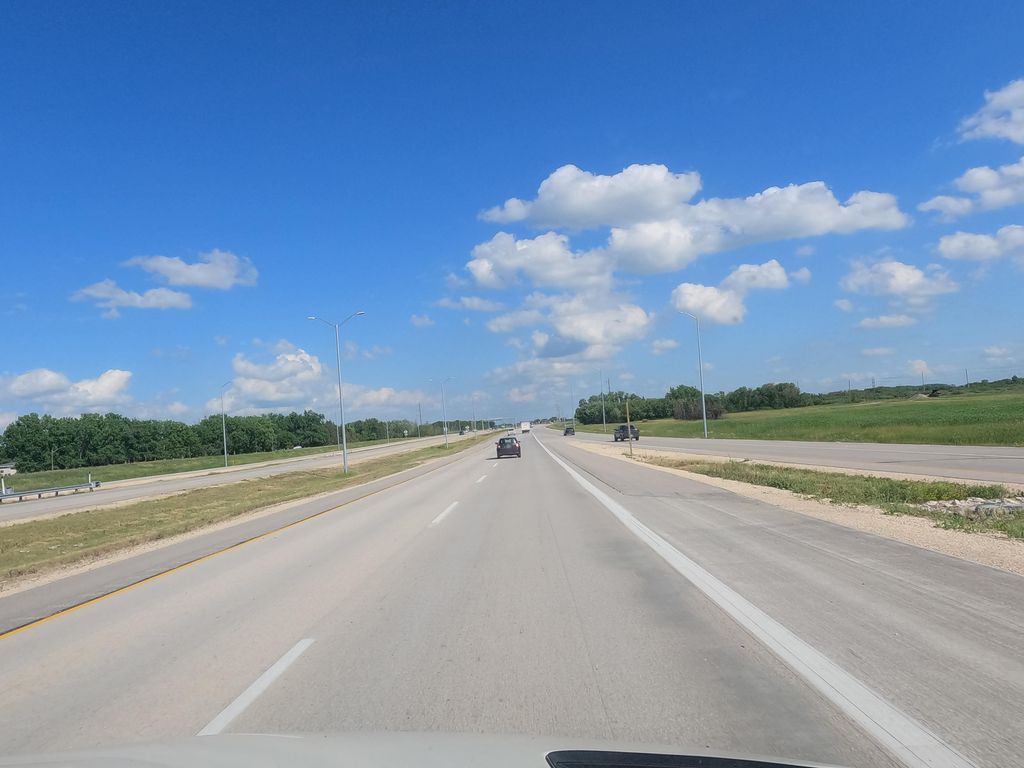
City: winnipeg